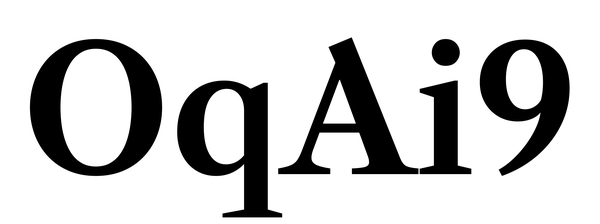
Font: LibreCaslonText_SemiBold